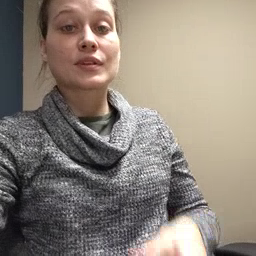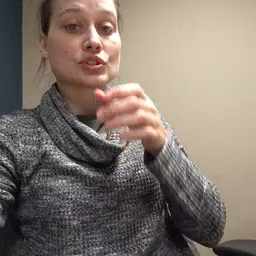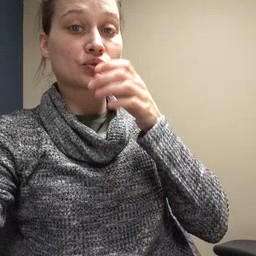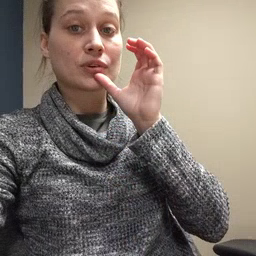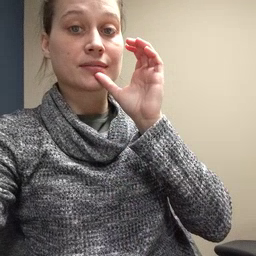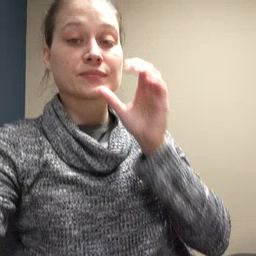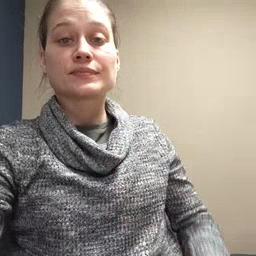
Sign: drink